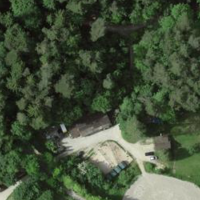
EUNIS habitat code: 44
Species observed at this site:
Lathyrus vernus